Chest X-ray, AP view. Patient: 13 years old, sex M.
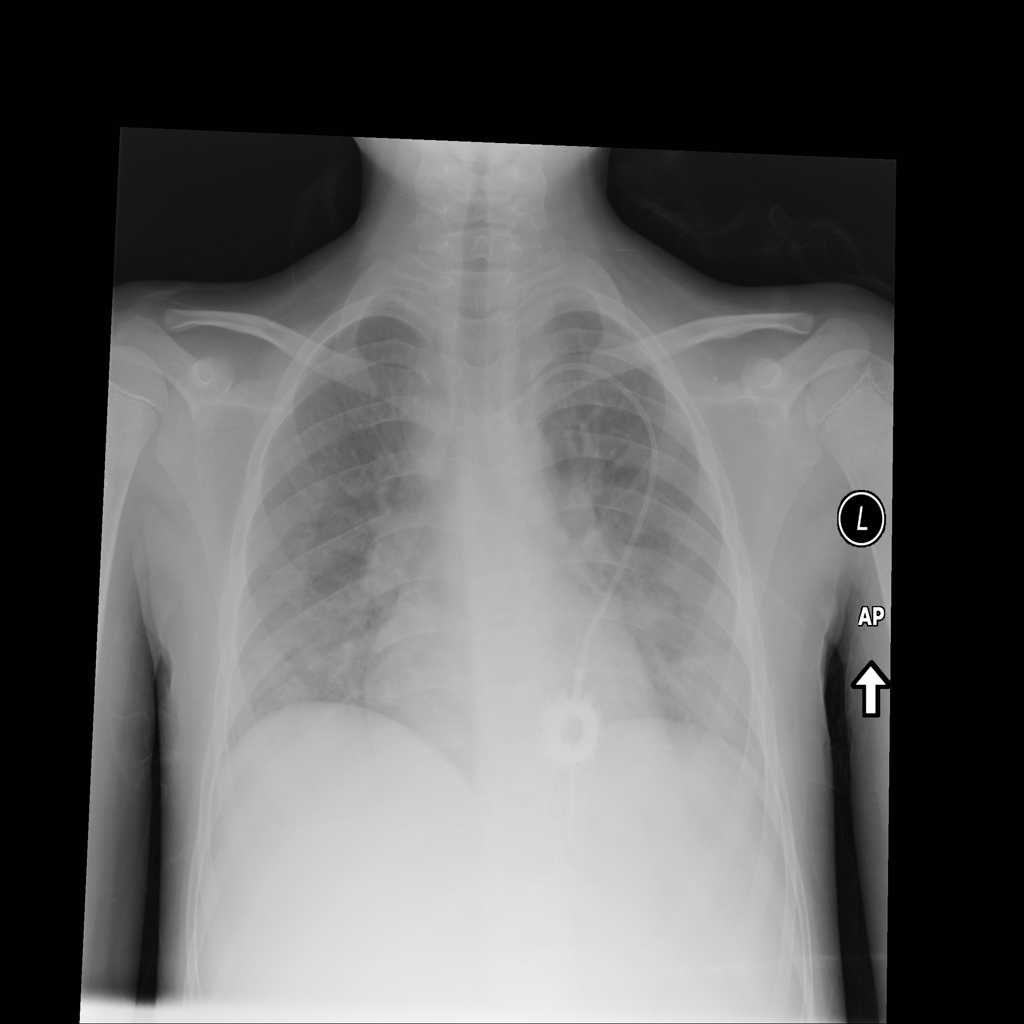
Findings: Atelectasis, Infiltration